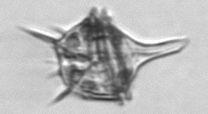
Label: Amylax